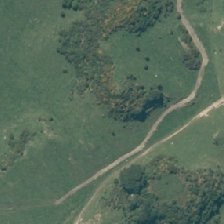
Land cover: high_producing_grassland